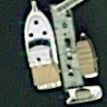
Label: Civil_yacht